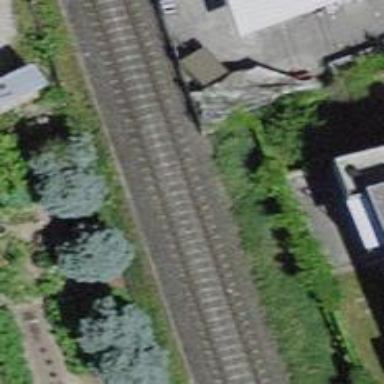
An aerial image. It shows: Railway track with contact line for electrification.